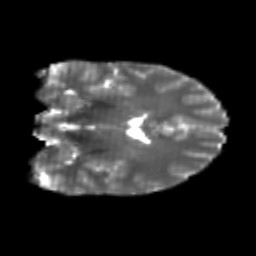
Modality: T2w
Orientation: coronal
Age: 22
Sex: male
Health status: healthy
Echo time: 0.074 s